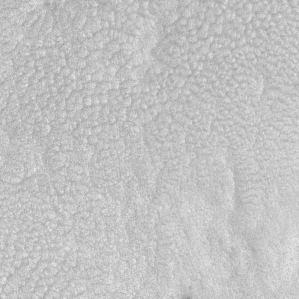
Label: frost